Question: I have 2 tables 'Categories' and 'Images' categories is self referenced with 'ParentId' as Nullable Foreign Key

'''
public class Category {
public int Id { get; set; }
public string Name{ get; set; }
public int? ParentId { get; set; }
public bool IsDeleted { get; set; }
public byte[] Timestamp { get; set; }
public virtual Category Parent { get; set; }
public virtual ICollection<Category> Parents { get; set; }
public virtual ICollection Images { get; set; }
}
Public class Image {
public int Id { get; set; }
public int? CategoryId { get; set; }
public string Source { get; set; }
public string Description { get; set; }
public bool IsDeleted { get; set; }
public byte[] Timestamp { get; set; }
// Foreign keys
public virtual Category Category { get; set; }
}
public class CategoryMap : EntityTypeConfiguration<Category> {
public CategoryMap() {
// Primary Key
HasKey(t => t.Id);
// Properties
Property(t => t.Name).IsRequired().HasMaxLength(250);
Property(t => t.Timestamp).IsRequired().IsFixedLength().HasMaxLength(8).IsRowVersion();
// Table & Column Mappings
ToTable("Category");
Property(t => t.Id).HasColumnName("Id");
Property(t => t.ParentId).HasColumnName("ParentId");
Property(t => t.Name).HasColumnName("Category");
Property(t => t.IsDeleted).HasColumnName("IsDeleted");
Property(t => t.Timestamp).HasColumnName("Timestamp");
// Relationships
HasOptional(t => t.Parent).WithMany(t => t.Parents)
.HasForeignKey(d => d.ParentId)
.WillCascadeOnDelete(false);
}
public class ProfileImageMap : EntityTypeConfiguration<ProfileImage> {
public ProfileImageMap() {
// Primary Key
HasKey(t => t.Id);
// Properties
Property(t => t.Source).IsRequired().HasMaxLength(255);
Property(t => t.Description).HasMaxLength(255);
Property(t => t.Timestamp).IsRequired().IsFixedLength().HasMaxLength(8).IsRowVersion();
// Table & Column Mappings
ToTable("Images");
Property(t => t.Id).HasColumnName("Id");
Property(t => t.CategoryId ).HasColumnName("CategoryId ");
Property(t => t.Source).HasColumnName("Source");
Property(t => t.Description).HasColumnName("Description");
Property(t => t.IsDeleted).HasColumnName("IsDeleted");
Property(t => t.Timestamp).HasColumnName("Timestamp");
// Relationships
HasOptional(t => t.Category).WithMany(t => t.Images)
.HasForeignKey(d => d.CategoryId);
}
}
'''
** the Context**
'''
public DbSet<Category> Categories { get; set; }
public DbSet Images { get; set; }
'''
the question is how do I build a LINQ statement to return a category based on Id with parents Categories with all Images excluding the images Marked as 'IsDeleted = true'
is it possible to do it in 'LINQ' or 'LinqKit'
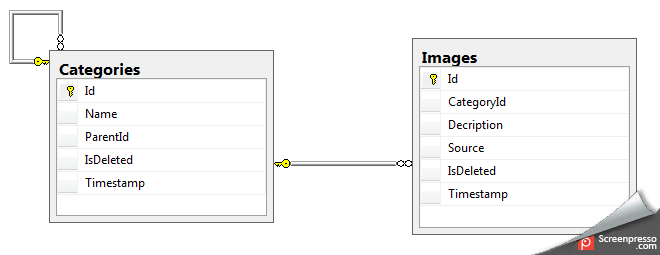
Answer: This will return you all the details you need with the filter applied. The only 'complex' part is the Where clause applied to the Images property (and I also added the null check otherwise you may get a 'NullReferenceException'):
'''
var categoryID = 2; //The ID you are searching for
var category = from c in categories
where c.Id == categoryID
select new Category
{
Id = c.Id,
Name = c.Name,
ParentId = c.ParentId,
IsDeleted = c.IsDeleted,
Timestamp = c.Timestamp,
Parent = c.Parent,
Images = c.Images == null ?
(ICollection)new List() :
(ICollection)c.Images.Where(i => i.IsDeleted = false).ToList()
}.Single();
'''
If you want to return all parent categories (i.e. traverse the hierarchy), then one method is to have a function like this:
'''
public IEnumerable<Category> GetParents(IEnumerable<Category> categories, Category child)
{
List<Category> parents = new List<Category>();
var current = child.Parent;
while (current != null)
{
parents.Add(parent);
parent = parent.Parent;
}
return parents;
}
'''
Now you can say:
'''
category.Parents = GetParents(categories, category);
'''